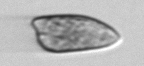
Label: Prorocentrum_dentatum